Question: I have a query
'''
VariableWastage
AS ( SELECT ID ,
SCRAPVAR ,
COUNT(RECCODE) AS [COUNT] ,
RANK() OVER ( PARTITION BY ID ORDER BY COUNT(RECCODE) DESC ) AS [RANK]
FROM RECIPE
WHERE ITEMTYPE != 2
AND CAST(CAST(SCRAPVAR AS FLOAT) AS INT) != 0 -- excluding SCRAPVAR 0
GROUP BY ID ,
SCRAPVAR
)SELECT * FROM VariableWastage
'''
which gives results

Where rows are highlighted how do I produce one row per item and get the AVG SCRAPVAR values between the duplicates? So basically in result set I would expect to see
'''
ABR001 1.025
ABR002 1.025
ABR003 1.025
'''
I just want to AVG the RANK output basically... Thanks!
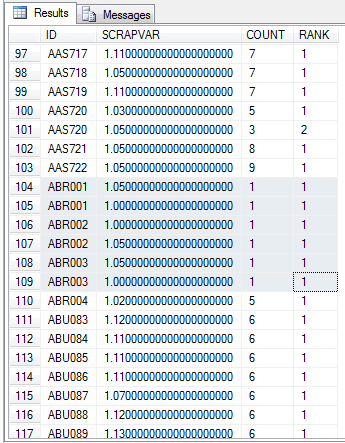
Answer: Found the answer... just do the AVG in the group by...
'''
VariableWastage
AS ( SELECT ID ,
SCRAPVAR ,
COUNT(RECCODE) AS [COUNT] ,
RANK() OVER ( PARTITION BY ID ORDER BY COUNT(RECCODE) DESC ) AS [RANK]
FROM RECIPE
WHERE ITEMTYPE != 2
AND CAST(CAST(SCRAPVAR AS FLOAT) AS INT) != 0 -- excluding SCRAPVAR 0
GROUP BY ID ,
SCRAPVAR
)SELECT ID, AVG(CAST(SCRAPVAR AS DECIMAL(4, 2))) as SCRAPVAR, COUNT, RANK FROM VariableWastage GROUP BY ID, COUNT, RANK
'''